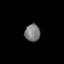
Tissue: skin
Cell type: Epithelial cells
Senescence score: 0.2515
Nuclear area (px): 259
Mean DAPI intensity: 122.95